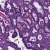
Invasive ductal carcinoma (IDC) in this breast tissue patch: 1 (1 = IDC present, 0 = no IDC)